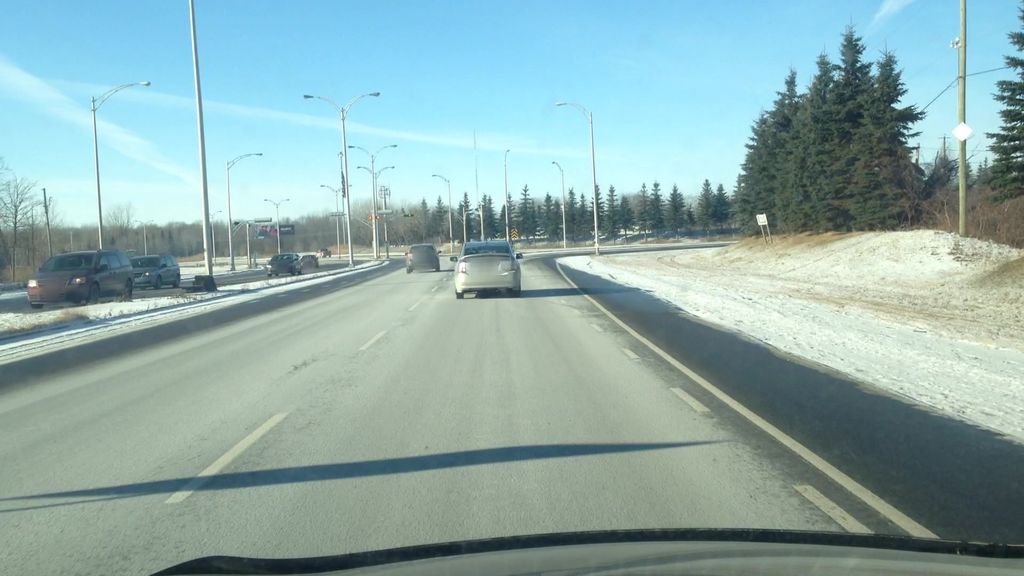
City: montreal